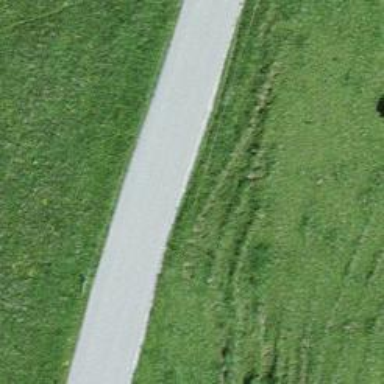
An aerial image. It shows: Unclassified road with grade 1 track type.